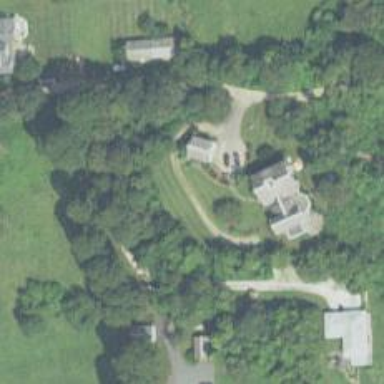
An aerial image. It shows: Driveway.